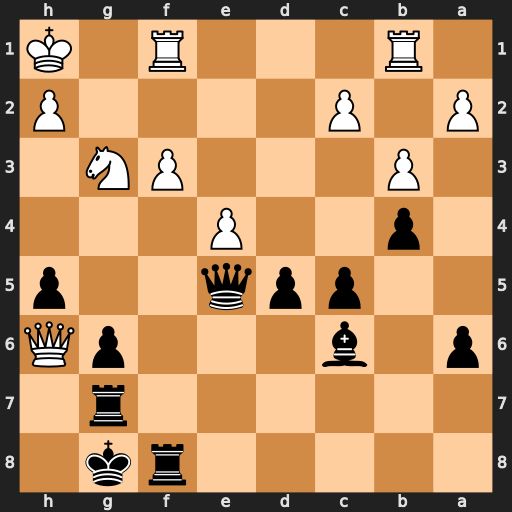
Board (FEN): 5rk1/6r1/p1b3pQ/2ppq2p/1p2P3/1P3PN1/P1P4P/1R3R1K
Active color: b
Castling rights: -
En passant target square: -
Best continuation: dxe4